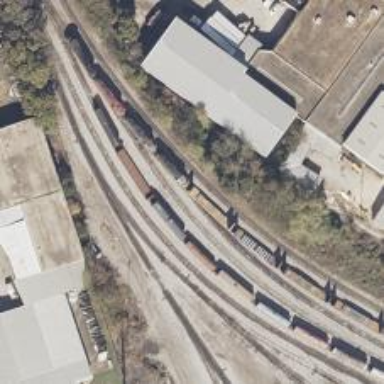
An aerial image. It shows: Railway yard in service.